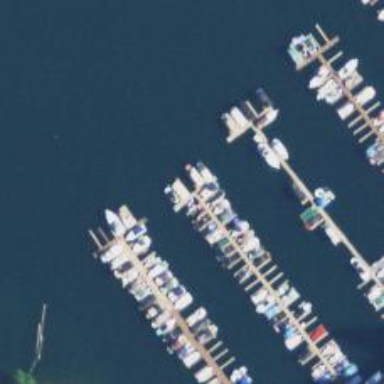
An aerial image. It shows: Man-made pier.